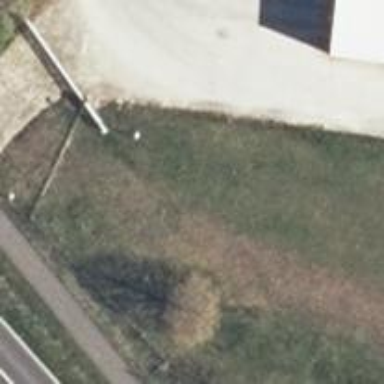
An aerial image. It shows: Abandoned railway.